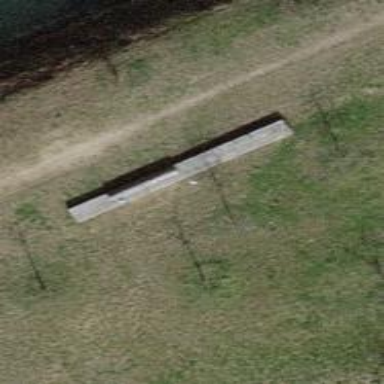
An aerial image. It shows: Bench.